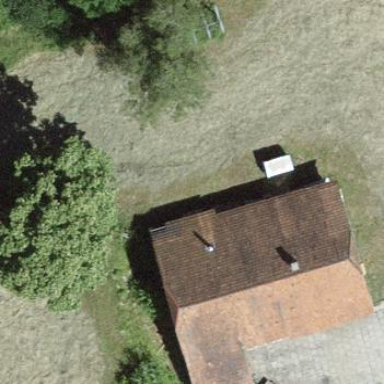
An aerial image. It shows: Farm building.